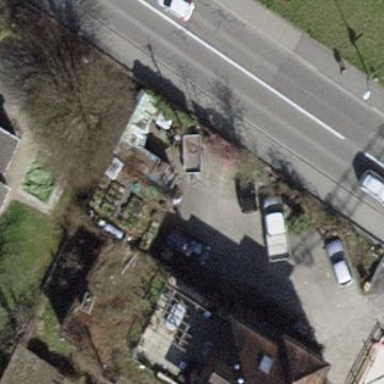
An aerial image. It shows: Garden that is leisure land.